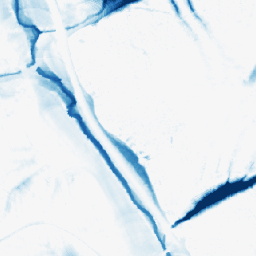
Category: morphological
Decomposition family: morphological_ellipse
Decomposition parameters: operation: closing
width: 30
height: 50
Upsampling method: nearest
Upsampling parameters: scale: 4
Upsampling scale: 4